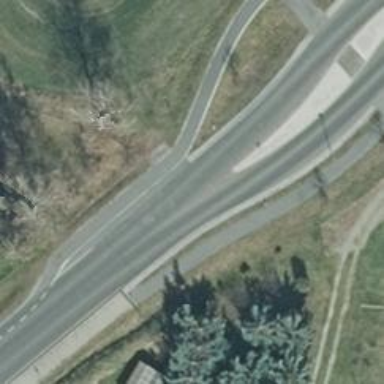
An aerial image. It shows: Asphalt path.